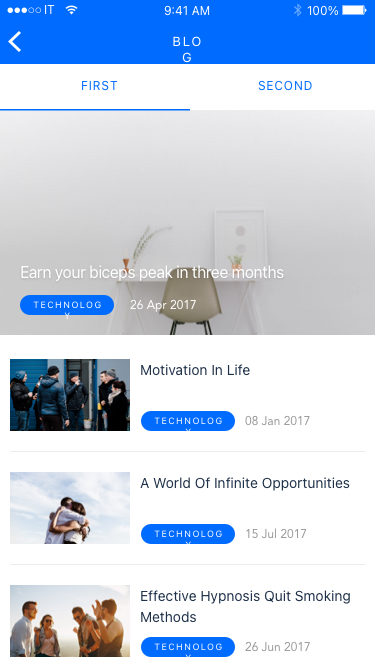
Text in this UI design:
26 Jun 2017
Effective Hypnosis Quit Smoking Methods
TECHNOLOGY
15 Jul 2017
A World Of Infinite Opportunities
TECHNOLOGY
08 Jan 2017
Motivation In Life
TECHNOLOGY
26 Apr 2017
Earn your biceps peak in three months
TECHNOLOGY
Second
First
BLOG
100%
9:41 AM
IT